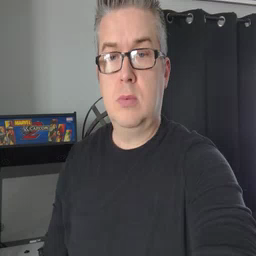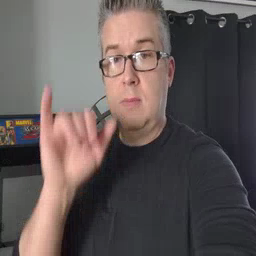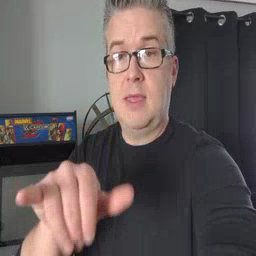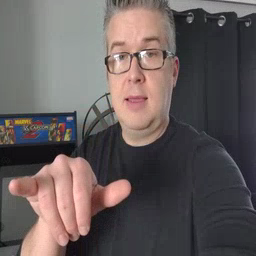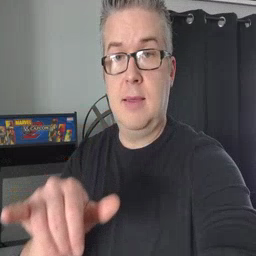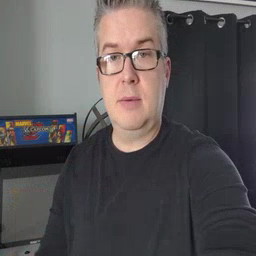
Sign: that